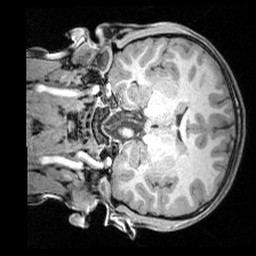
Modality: T1w
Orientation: coronal
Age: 9
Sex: male
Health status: ill
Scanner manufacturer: siemens
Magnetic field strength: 3 T
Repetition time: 1.6 s
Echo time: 0.00179 s